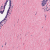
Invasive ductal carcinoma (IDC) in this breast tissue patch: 0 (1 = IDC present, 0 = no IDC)